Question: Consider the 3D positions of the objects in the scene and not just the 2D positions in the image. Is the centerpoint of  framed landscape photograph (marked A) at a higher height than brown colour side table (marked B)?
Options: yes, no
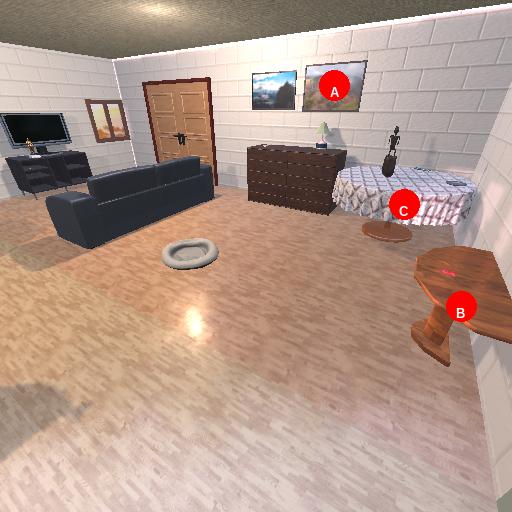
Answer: yes